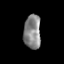
Tissue: skin
Cell type: Epithelial cells
Senescence score: 0.2862
Nuclear area (px): 563
Mean DAPI intensity: 136.742